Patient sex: M
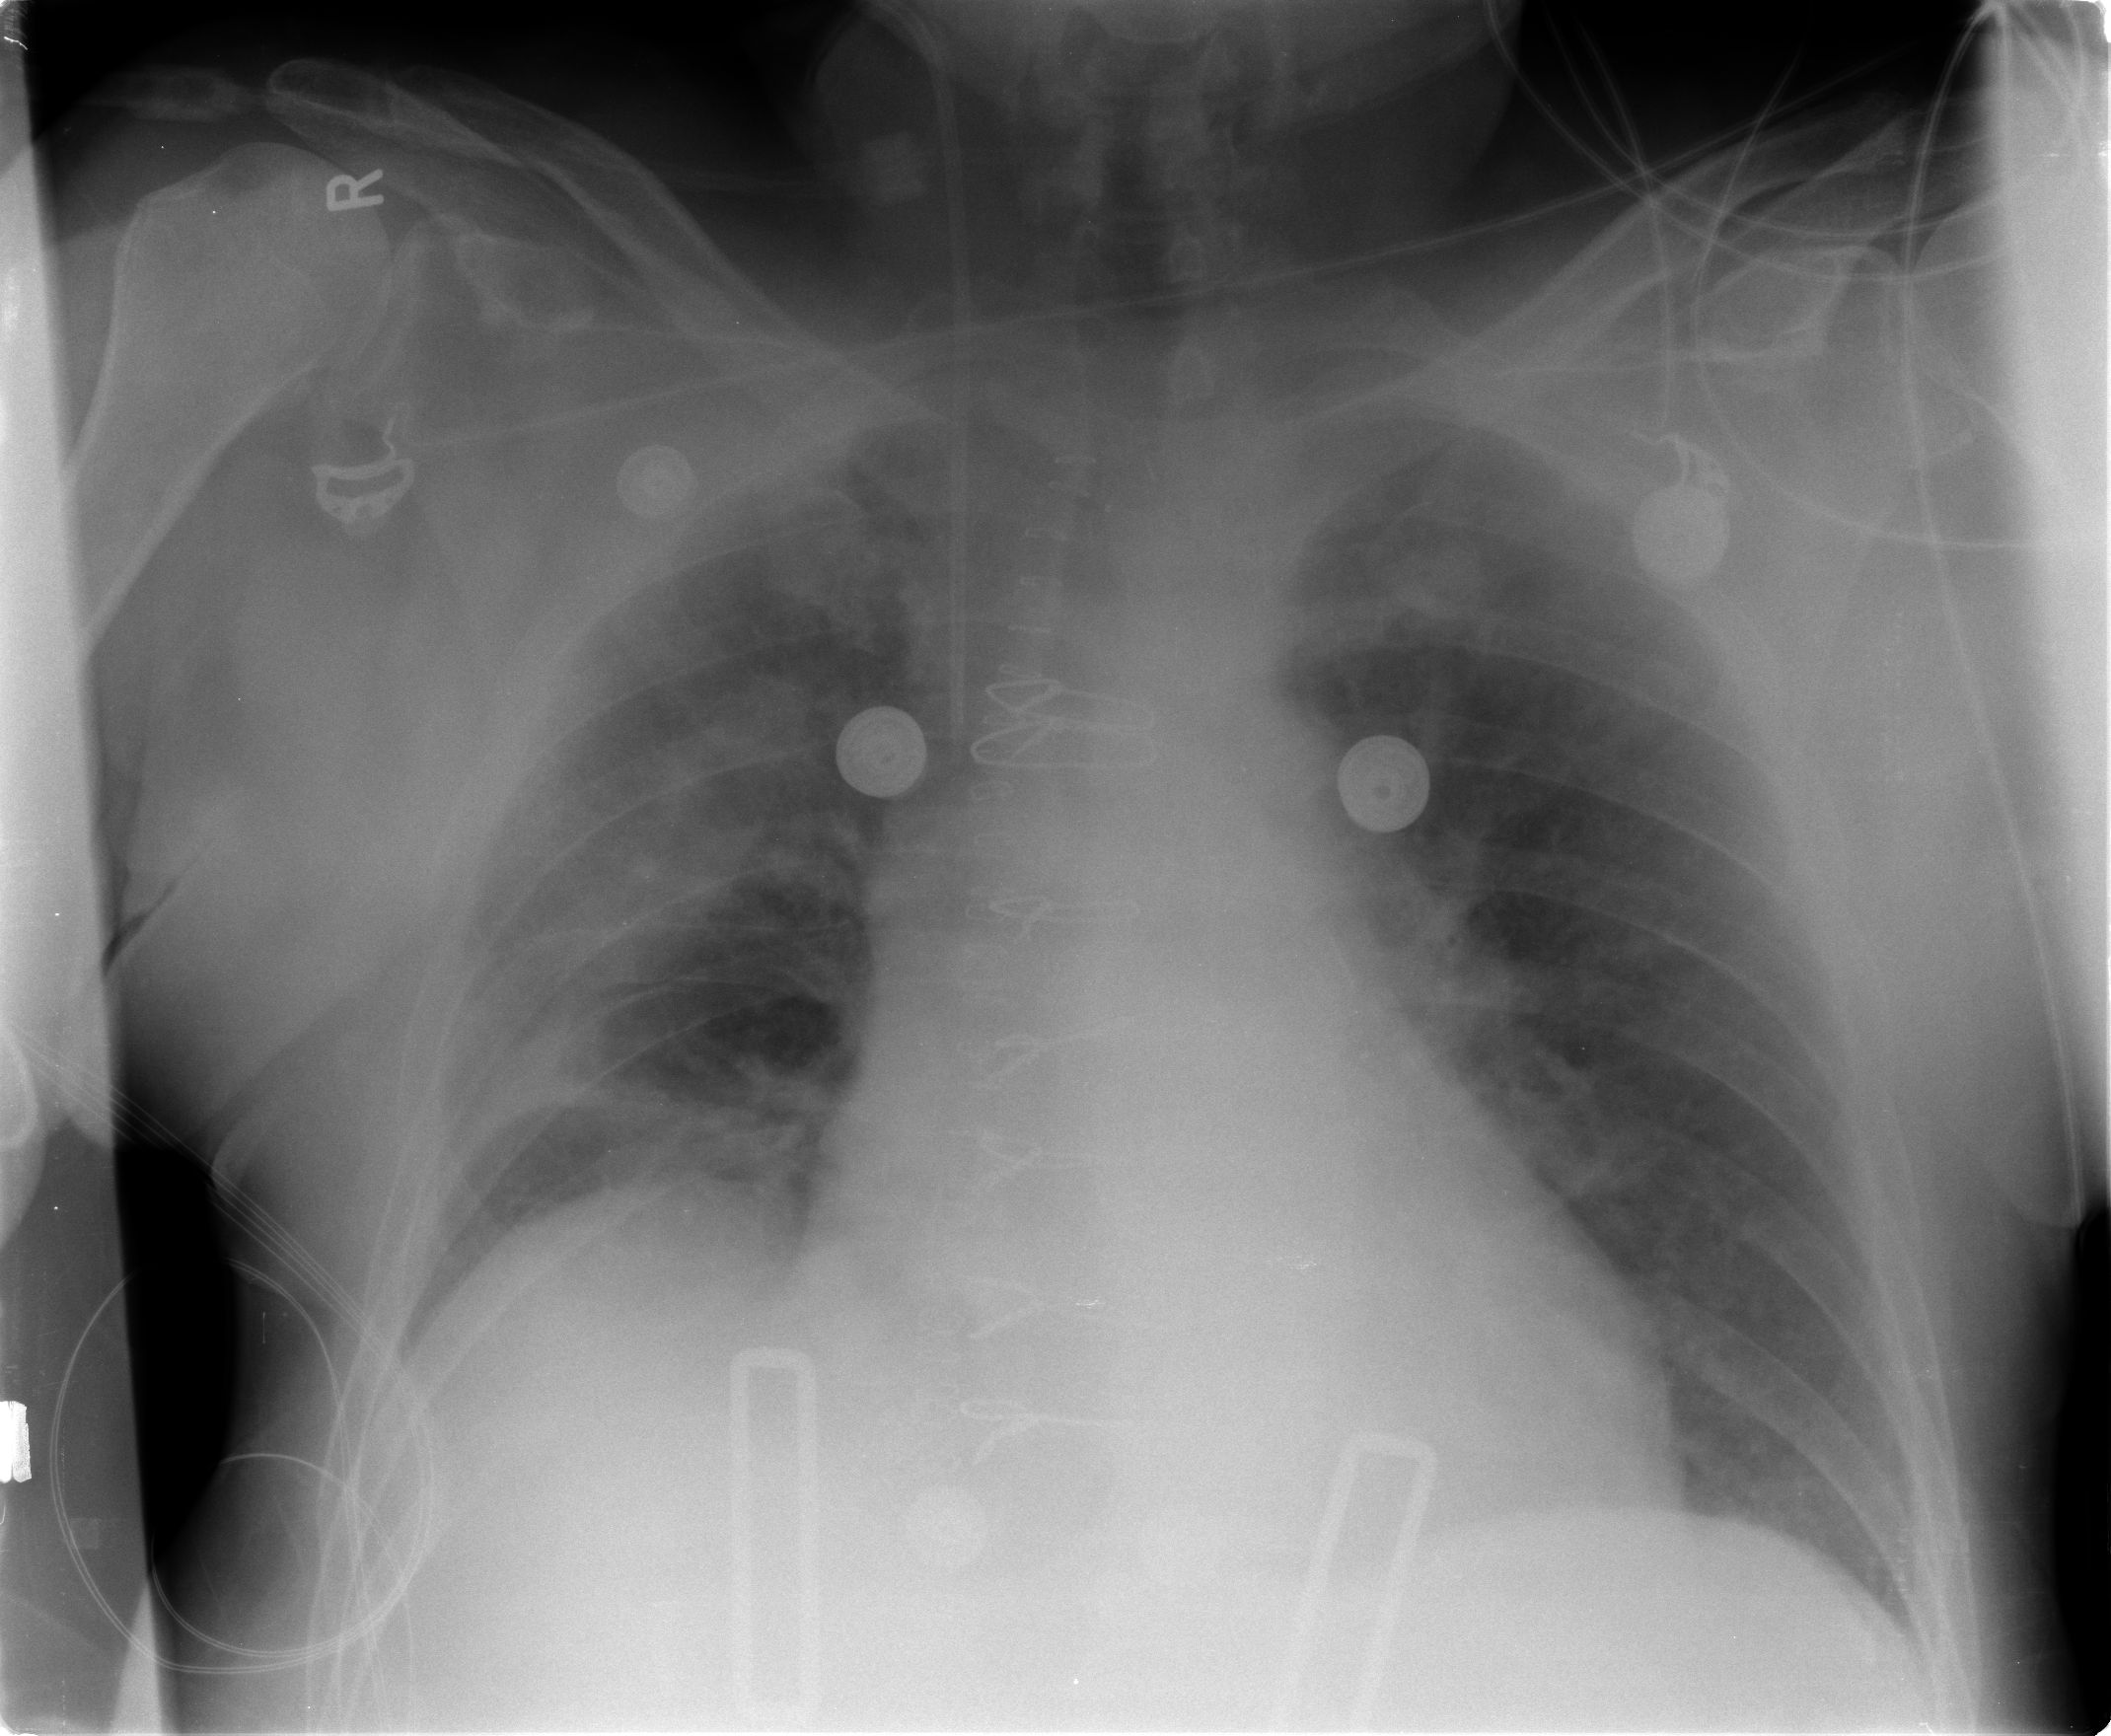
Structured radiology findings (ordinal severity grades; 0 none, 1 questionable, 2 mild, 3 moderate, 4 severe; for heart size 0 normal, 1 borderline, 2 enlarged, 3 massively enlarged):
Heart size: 0
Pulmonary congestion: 1
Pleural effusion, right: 1
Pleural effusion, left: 0
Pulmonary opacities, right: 2
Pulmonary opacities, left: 0
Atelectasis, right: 3
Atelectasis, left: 0